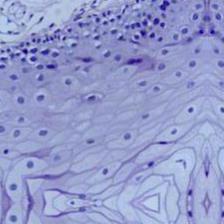
Diagnosis: Normal